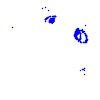
Particle: electron